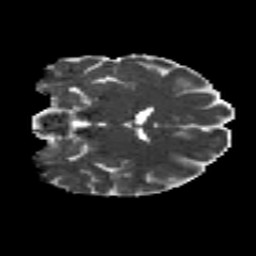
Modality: MD
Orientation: coronal
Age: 22
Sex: male
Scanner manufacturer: siemens
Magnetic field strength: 3 T
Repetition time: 8.8 s
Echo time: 0.085 s